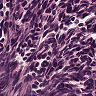
Metastatic tissue present: no